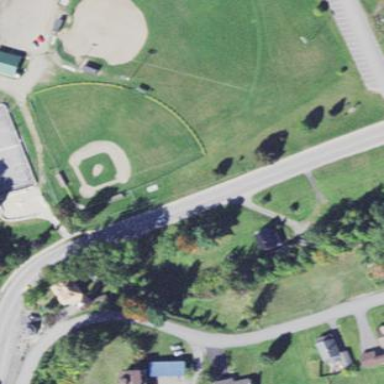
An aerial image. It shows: Baseball pitch for leisure land activities.